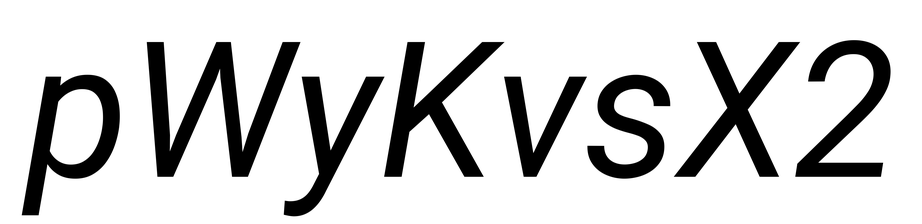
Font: Roboto-Italic_Italic